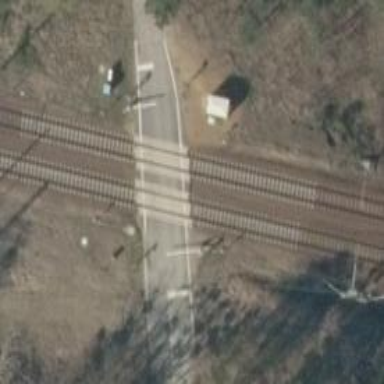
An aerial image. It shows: Level crossing with lights and saltire markings.